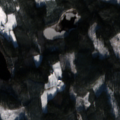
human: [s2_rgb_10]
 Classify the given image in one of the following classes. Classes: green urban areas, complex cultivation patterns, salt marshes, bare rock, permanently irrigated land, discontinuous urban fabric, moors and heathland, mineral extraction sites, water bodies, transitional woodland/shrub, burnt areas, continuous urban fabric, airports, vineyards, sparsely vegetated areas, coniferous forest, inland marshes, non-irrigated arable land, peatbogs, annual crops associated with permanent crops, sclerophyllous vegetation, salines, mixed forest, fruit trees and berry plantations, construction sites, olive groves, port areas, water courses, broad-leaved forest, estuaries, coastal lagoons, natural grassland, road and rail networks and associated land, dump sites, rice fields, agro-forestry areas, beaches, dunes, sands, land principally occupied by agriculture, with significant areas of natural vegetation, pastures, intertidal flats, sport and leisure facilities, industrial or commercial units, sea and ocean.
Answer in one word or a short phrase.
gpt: coniferous forest, mixed forest, transitional woodland/shrub